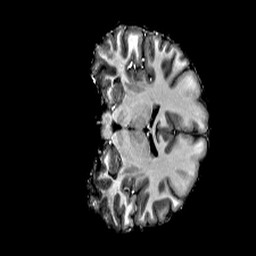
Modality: T1w
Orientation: coronal
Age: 24
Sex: female
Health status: healthy
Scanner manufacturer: siemens
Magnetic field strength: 6.98 T
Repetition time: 6 s
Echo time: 0.00302 s